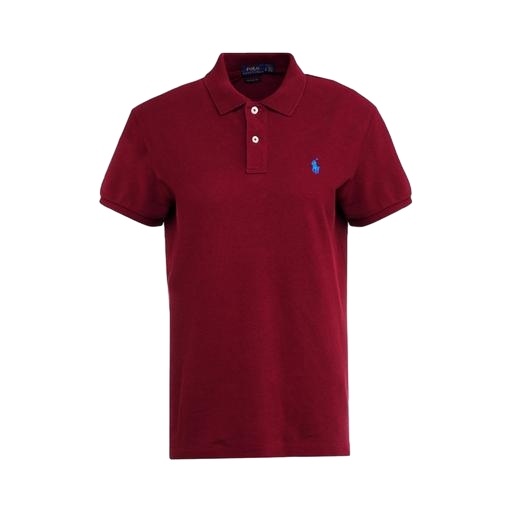
red classic-fit polo shirt, red skinny-fit stretch polo shirt, red classic polo shirt, white background